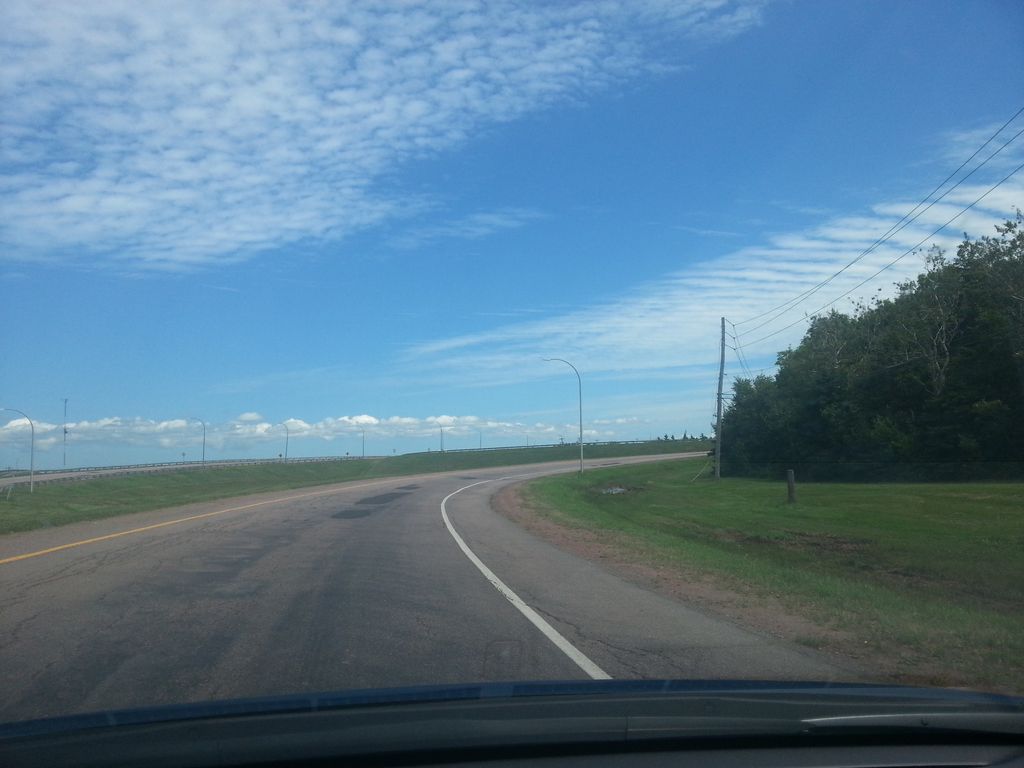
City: charlottetown